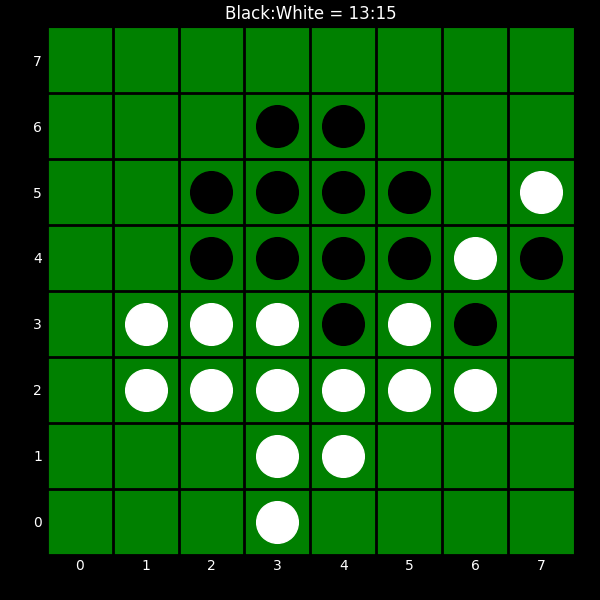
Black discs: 13
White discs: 15